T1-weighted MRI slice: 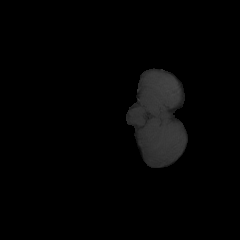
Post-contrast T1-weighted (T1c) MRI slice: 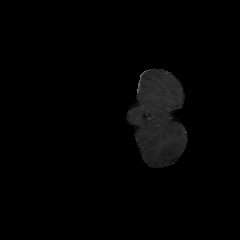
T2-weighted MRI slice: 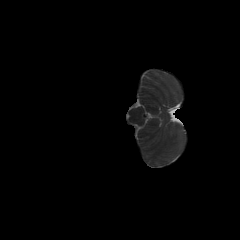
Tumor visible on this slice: no